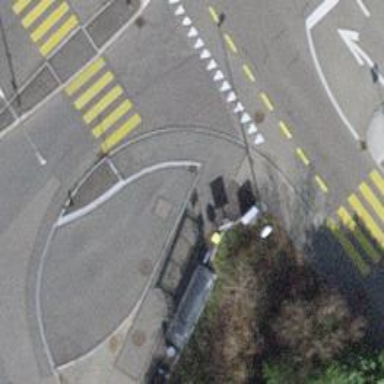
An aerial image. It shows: Sidewalk.